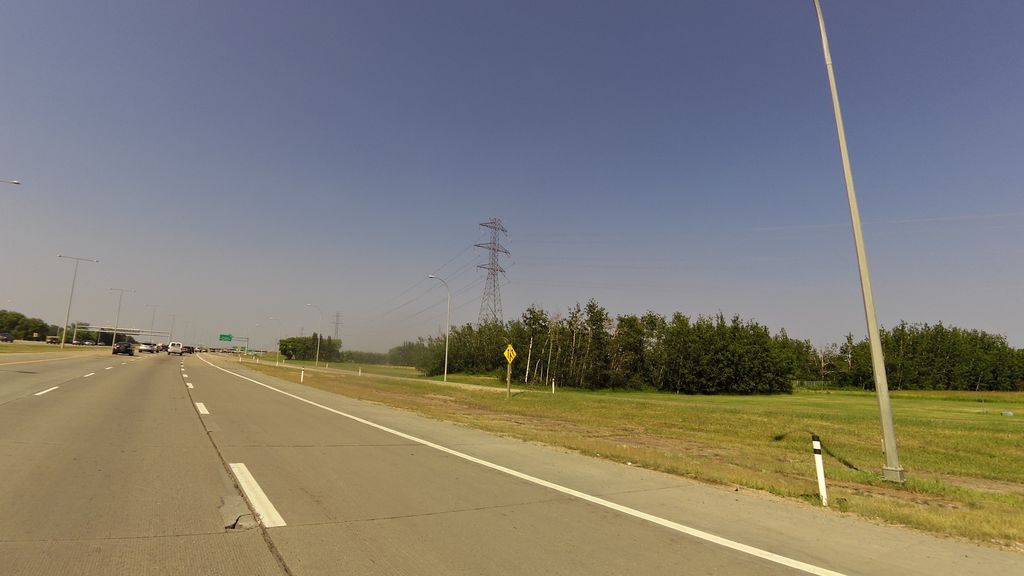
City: edmonton